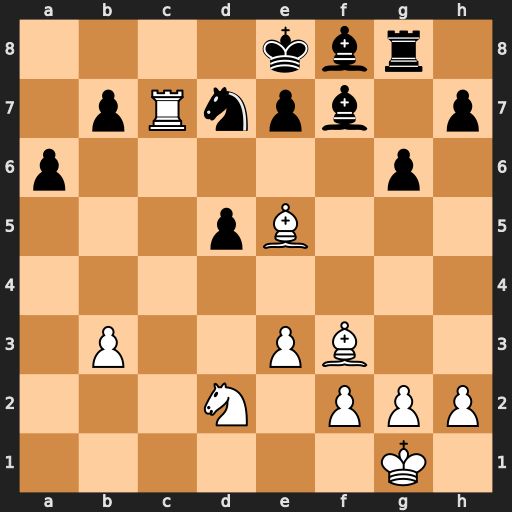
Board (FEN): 4kbr1/1pRnpb1p/p5p1/3pB3/8/1P2PB2/3N1PPP/6K1
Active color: w
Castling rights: -
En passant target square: -
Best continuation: Rc8#